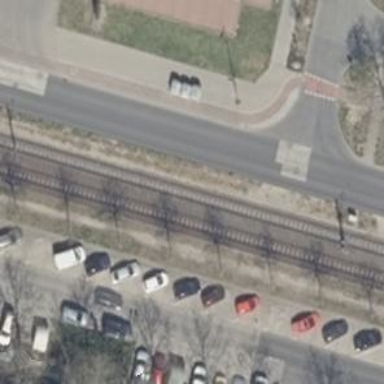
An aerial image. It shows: Street side parking area.